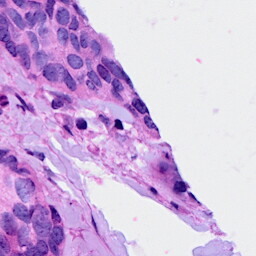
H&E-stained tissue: Breast